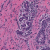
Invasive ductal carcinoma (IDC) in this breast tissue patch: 0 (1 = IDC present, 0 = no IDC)